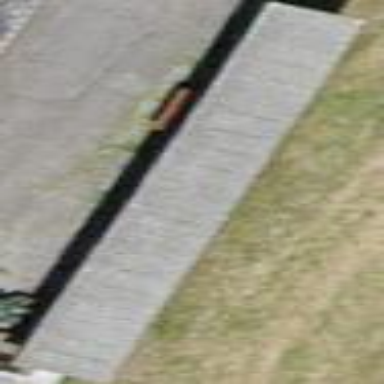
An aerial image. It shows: View of roof of building.